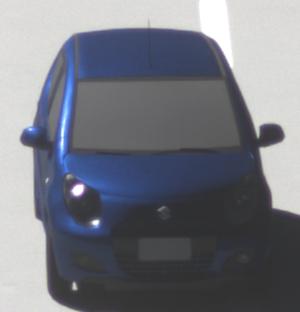
Make: Suzuki
Model: Alto 1.0
Detailed model: Alto (V)
Model produced from: 2011/02
Model produced until: 2011/03
Doors: 5
Color: blue
Road condition: dry road
Daytime: midday
Contrast: high contrast